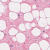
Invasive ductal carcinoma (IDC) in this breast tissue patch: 0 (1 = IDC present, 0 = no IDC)